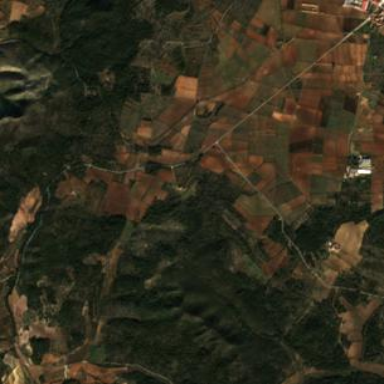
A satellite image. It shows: Olive tree orchard.